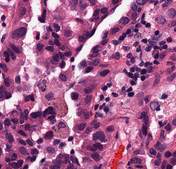
Tumor epithelial tissue: yes
Tumor-associated stroma tissue: yes
Normal tissue: no